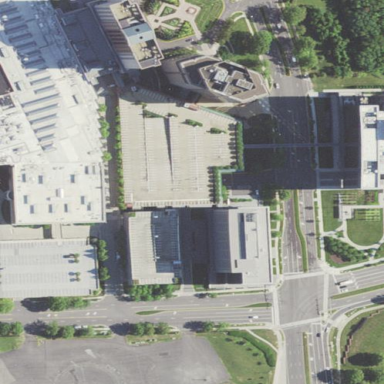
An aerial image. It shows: Multi-storey parking building.